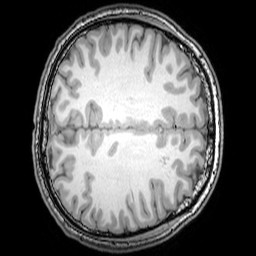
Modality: T1w
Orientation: axial
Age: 24
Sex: male
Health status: healthy
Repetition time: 0.081 s
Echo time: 0.037 s